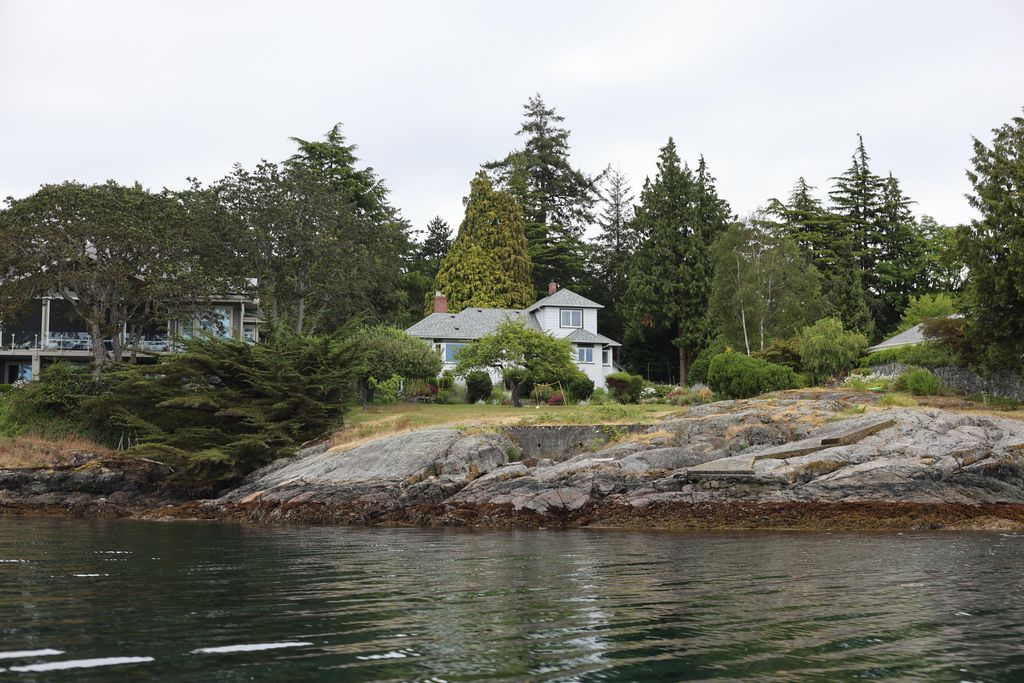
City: victoria